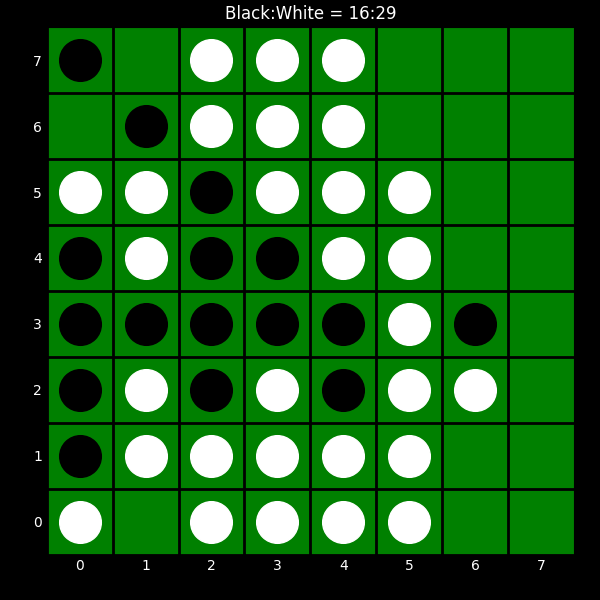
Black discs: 16
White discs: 29